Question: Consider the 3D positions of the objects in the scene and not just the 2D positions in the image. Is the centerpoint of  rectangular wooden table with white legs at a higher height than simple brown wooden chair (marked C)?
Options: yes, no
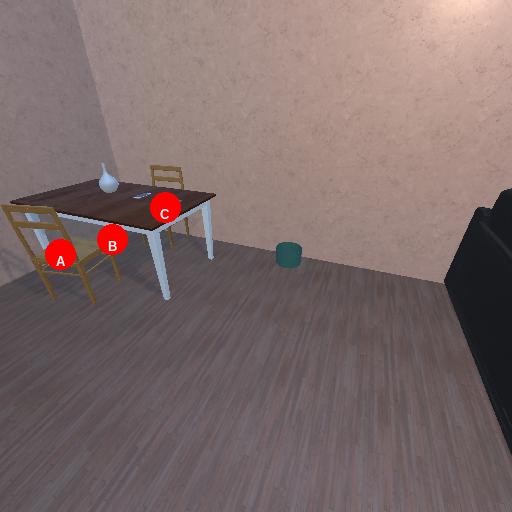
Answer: yes